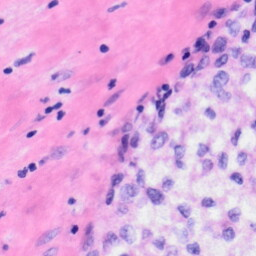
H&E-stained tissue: Liver